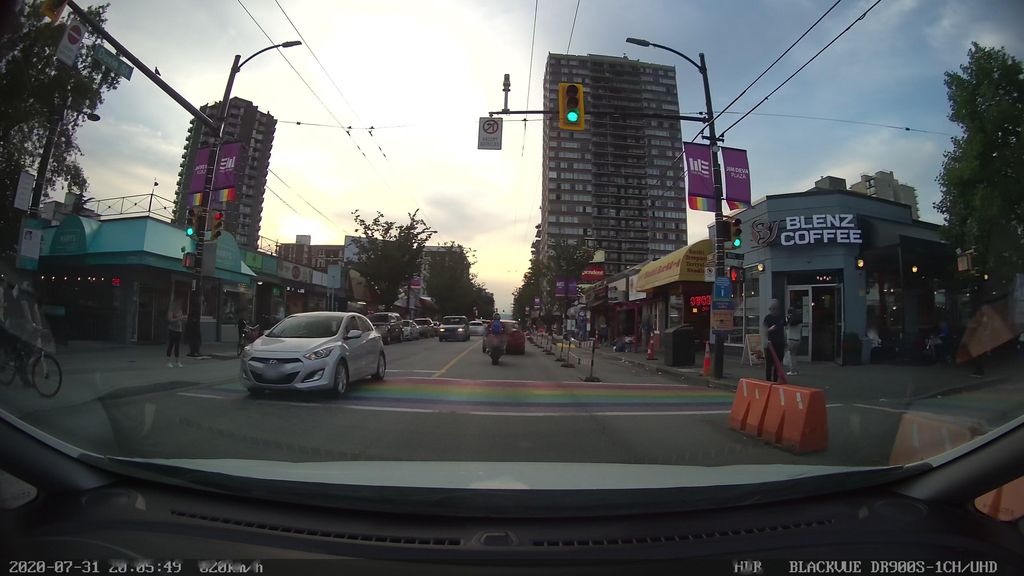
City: vancouver